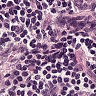
Metastatic tissue present: no